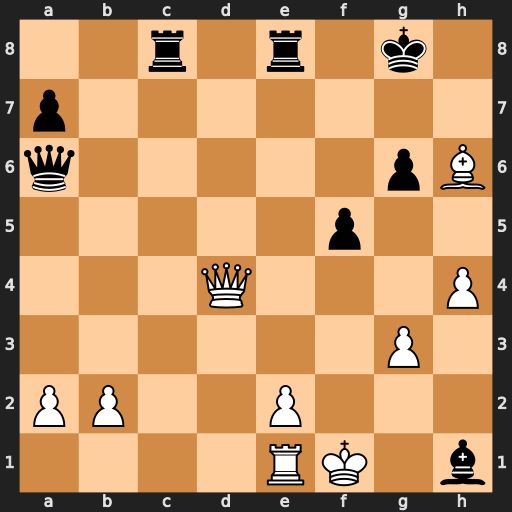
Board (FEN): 2r1r1k1/p7/q5pB/5p2/3Q3P/6P1/PP2P3/4RK1b
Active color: w
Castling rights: -
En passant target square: -
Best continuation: Qg7#